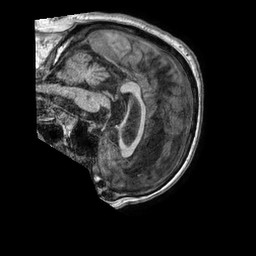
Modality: T1w
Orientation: sagittal
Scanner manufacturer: philips
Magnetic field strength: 1.5 T
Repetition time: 0.007684 s
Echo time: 0.003502 s